Question: I'm trying to develop an algorithm that identifies all possible paths between two nodes in a graph, as in this example:
.
in fact, i just need to know which nodes appear in all existing paths.
in the web only got references about DFS, A* or dijkstra, but i think they doesn't work in this case.
Does anyone know how to solve it?
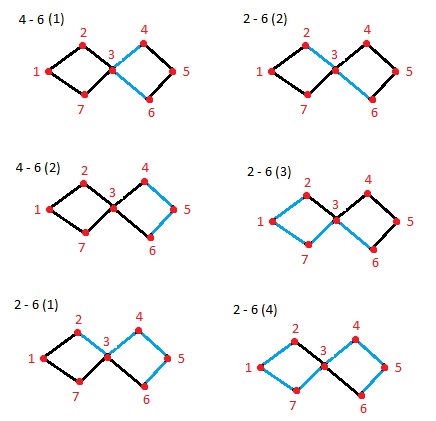
Answer: You can find all paths using DFS like |Vlad described. To find which nodes appear in every path, you could just maintain an array of booleans that says whether each node has appeared in every path so far. When your DFS finds a path, go through each vertex in the path and set the corresponding array value to false. When you are done, only the vertices with values of true will be the ones that appear in every path.
Pseudocode:
'''
int source;
int sink;
int nVerts;
bool inAllPaths[nVerts]; // init to all true
bool visited[nVerts]; // init to all false
stack<int> path; // init empty
bool dfs(int u)
if (visited[u])
return;
if (u == sink)
for i = 0 to nVerts-1
if !stack.contains(i)
inAllPaths[i] = false;
return true;
else
visited[u] = true;
stack.push(u);
foreach edge (u, v)
dfs(v);
stack.pop();
visited[u] = false;
return false;
main()
dfs(source);
// inAllPaths contains true at vertices that exist in all paths
// from source to sink.
'''
However, this algorithm isn't very efficient. For example, in a complete graph of n vertices (all vertices have edges to all others) the number of paths will be n! (n factorial).
A better algorithm would be to check for the existence in every path of each vertex separately. For each vertex, try to find a path from the source to the sink without going to that vertex. If you can't find one, that's because the vertex appears in every path.
Pseudocode:
'''
// Using the same initialisation as above, but with a slight modification
// to dfs: change the foreach loop to
foreach edge (u, v)
if (dfs(v))
return true; // exit as soon as we find a path
main()
for i = 0 to nVerts-1
set all visited to false;
if (inAllPaths[i])
visited[i] = true;
if (dfs(source))
inAllPaths[i] = false;
visited[i] = false;
'''
Unfortunately, this still has exponential worst case when searching for a path. You can fix this by changing the search to a breadth-first search. If I'm not mistaken, this should give you O(VE) performance.